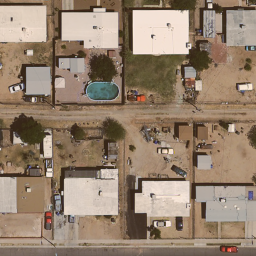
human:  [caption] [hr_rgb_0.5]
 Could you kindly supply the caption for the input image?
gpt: A medium residential area with houses arranged neatly .

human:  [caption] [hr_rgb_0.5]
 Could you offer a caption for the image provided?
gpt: It is a medium residential area .

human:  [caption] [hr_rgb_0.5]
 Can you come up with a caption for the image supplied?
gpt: A medium residential area with a road goes through this area .

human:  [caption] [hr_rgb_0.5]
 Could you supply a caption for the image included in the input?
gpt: Some houses arranged neatly in the medium residential area .

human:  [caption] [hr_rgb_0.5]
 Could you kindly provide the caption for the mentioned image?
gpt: This is a medium residential area with a road goes through this area .